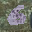
Label: 6